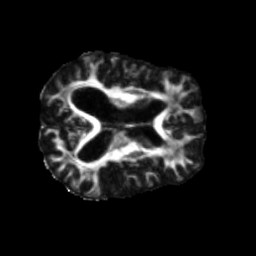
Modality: FA
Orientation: axial
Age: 75
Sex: male
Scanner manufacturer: siemens
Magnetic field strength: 3 T
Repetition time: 5.25 s
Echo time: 0.08 s